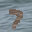
Label: 7